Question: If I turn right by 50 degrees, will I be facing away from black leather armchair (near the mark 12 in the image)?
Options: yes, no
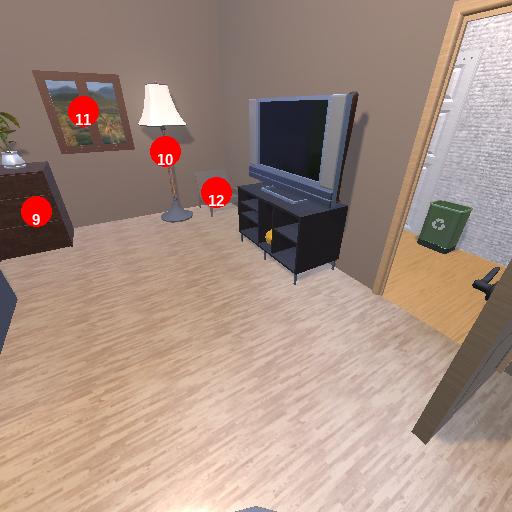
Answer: yes